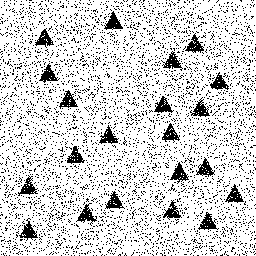
Squares: 0
Triangles: 21
Stars: 0
Total shapes: 21